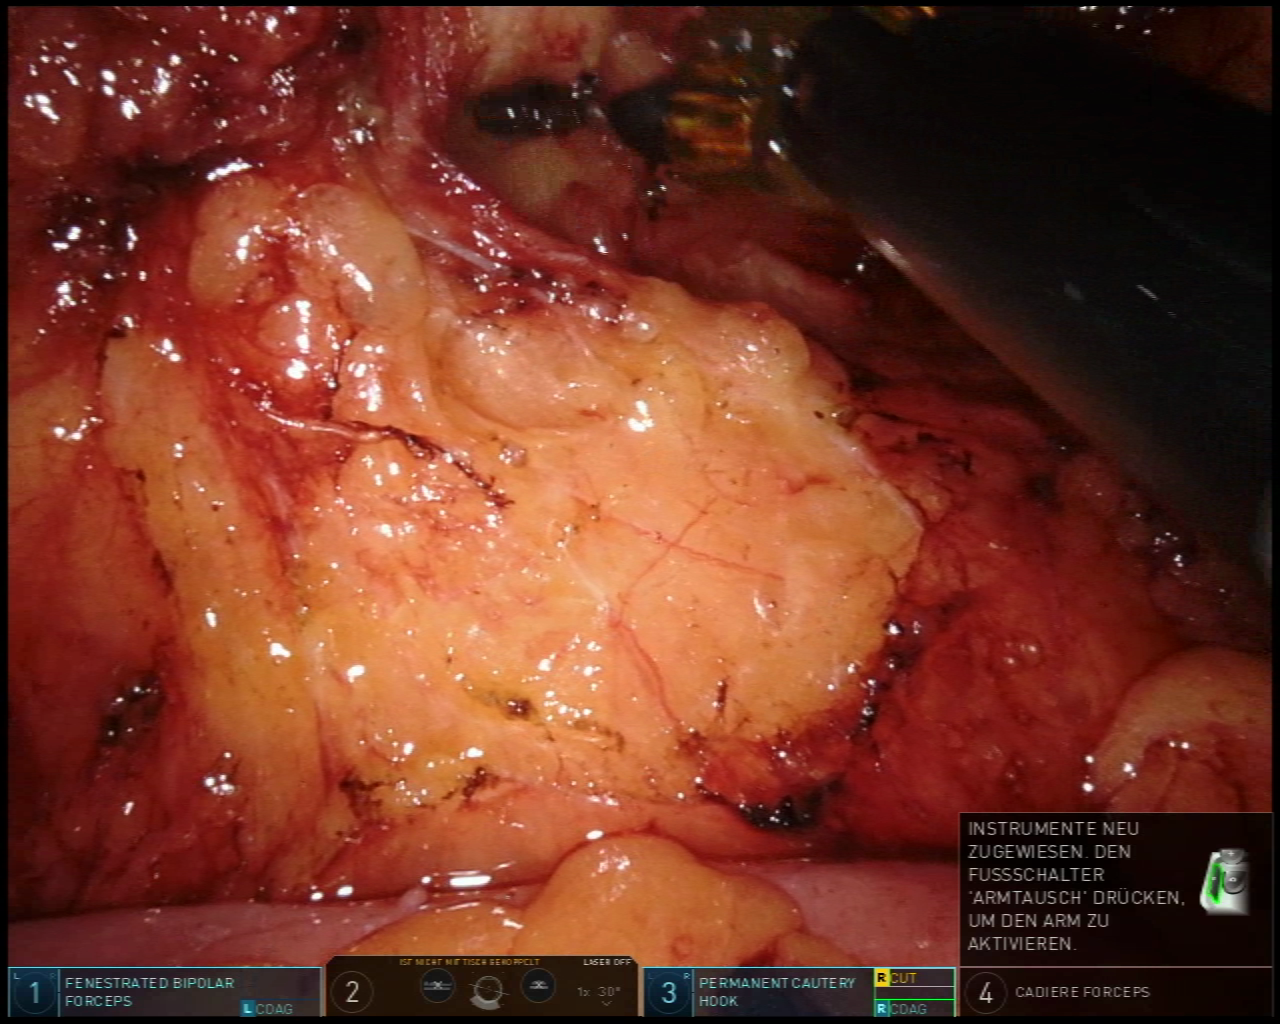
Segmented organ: inferior_mesenteric_artery
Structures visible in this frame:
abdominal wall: no
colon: yes
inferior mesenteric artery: yes
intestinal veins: no
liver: no
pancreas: no
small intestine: no
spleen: no
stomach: no
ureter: no
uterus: no
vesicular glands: no